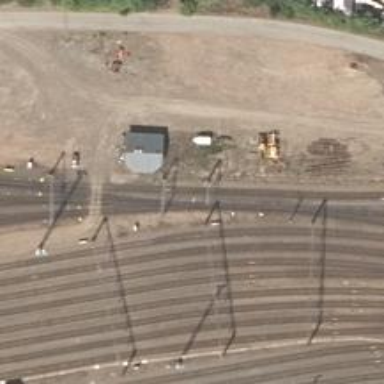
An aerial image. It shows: Rail yard with electrified contact lines for the railway.